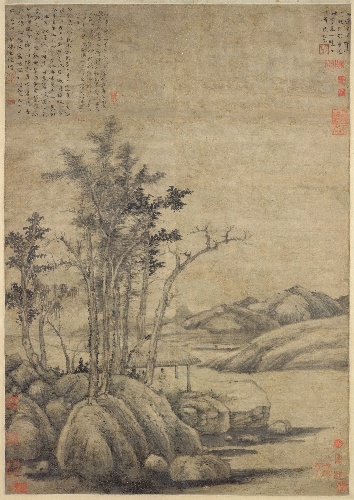
Title: 元  倪瓚 秋林野興圖 軸|Enjoying the Wilderness in an Autumn Grove
Artist: Ni Zan
Artist bio: Chinese, 1306–1374
Date: dated 1339
Object type: Hanging scroll
Classification: Paintings
Medium: Hanging scroll; ink on paper
Culture: China
Period: Yuan dynasty (1271–1368)
Dimensions: Image: 38 5/8 × 27 1/8 in. (98.1 × 68.9 cm)
Overall with mounting: 8 ft. 10 7/8 in. × 35 7/8 in. (271.5 × 91.1 cm)
Overall with knobs: 8 ft. 10 7/8 in. × 40 in. (271.5 × 101.6 cm)
Department: Asian Art
Credit line: Bequest of John M. Crawford Jr., 1988
Accession year: 1989
Repository: Metropolitan Museum of Art, New York, NY
Tags: Trees|Landscapes